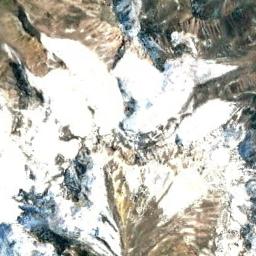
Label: snowberg